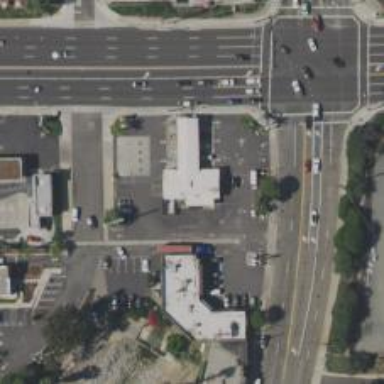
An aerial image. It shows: Convenience shop.